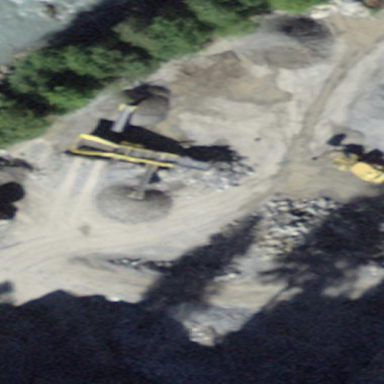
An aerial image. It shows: Quarry area.